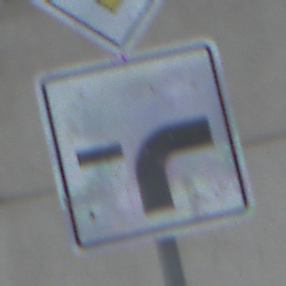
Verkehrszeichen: VerlaufVorfahrtsstrasse9
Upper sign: Vorfahrtsstrasse
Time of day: MorningAfternoon
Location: Outdoor (Urban)
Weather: PartlyCloudy
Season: NotSpecified
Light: Natural